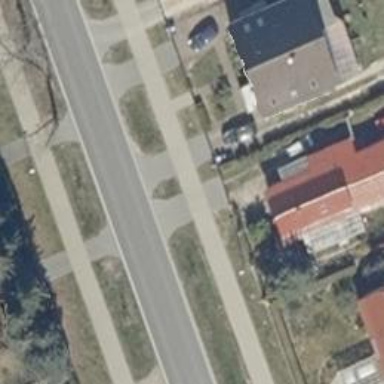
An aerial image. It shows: Driveway.